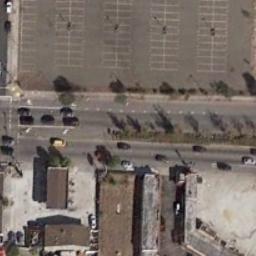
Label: freeway